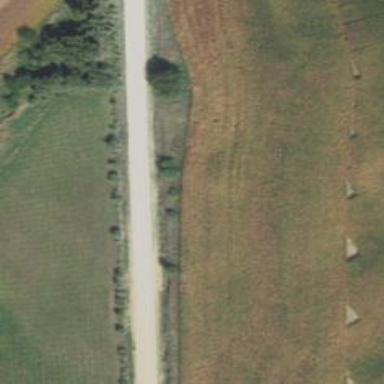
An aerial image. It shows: Unclassified road.